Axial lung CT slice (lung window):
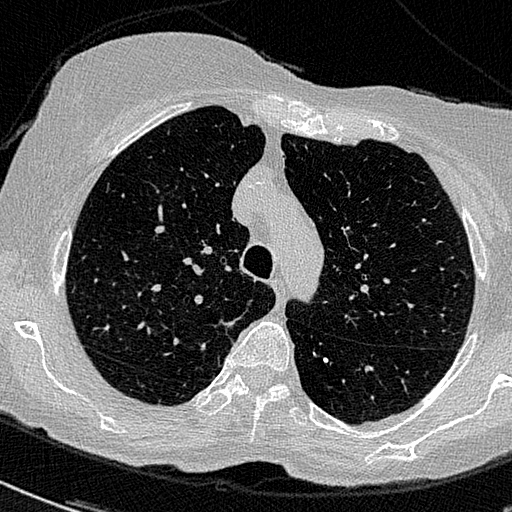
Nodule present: no